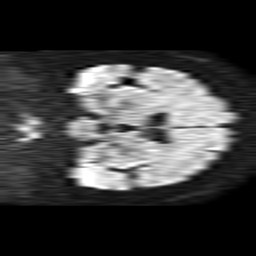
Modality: TRACE
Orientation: coronal
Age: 72
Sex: female
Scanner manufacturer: philips
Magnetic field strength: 1.5 T
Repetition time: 4.6 s
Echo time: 0.08517 s